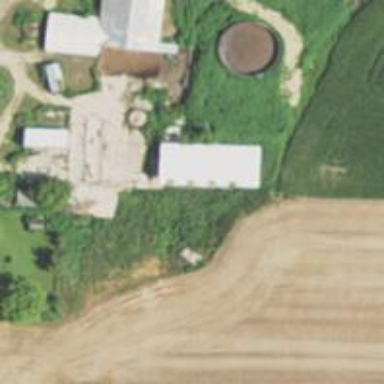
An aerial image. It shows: Silo.